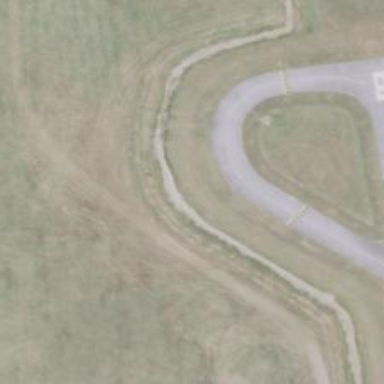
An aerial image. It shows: View of taxiway at the airport.